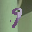
Label: 9